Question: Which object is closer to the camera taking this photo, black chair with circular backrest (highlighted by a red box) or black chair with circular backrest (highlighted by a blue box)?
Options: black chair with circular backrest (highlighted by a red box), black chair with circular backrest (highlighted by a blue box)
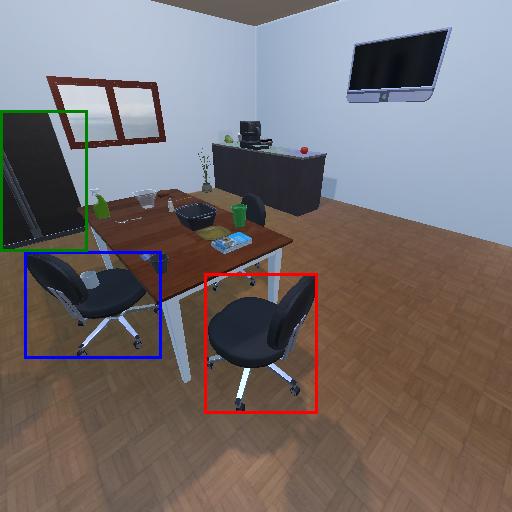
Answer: black chair with circular backrest (highlighted by a red box)